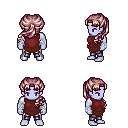
a pixel art fantasy rpg character, male body template, dark elf, purple skin, maroon tunic, metal pants, white blonde princess hairstyle, white cloth bandages, four views (front, back, left, right), 2x2 character sprite sheet, small pixel art, hard edges, no anti-aliasing